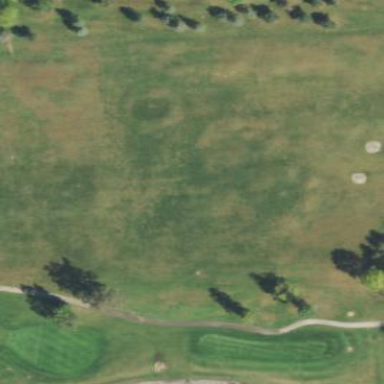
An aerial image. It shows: Golf fairway in the image.